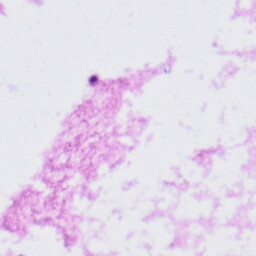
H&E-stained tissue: Tonsil